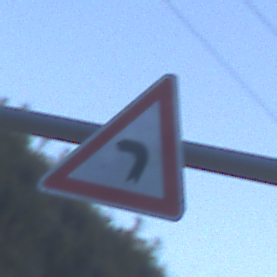
Verkehrszeichen: KurveLinks
Umgebung: Outdoor, RoadRail
Tageszeit: SunriseSunset
Wetter: Clear
Licht: Natural
Jahreszeit: NotSpecified
Kontrast: LowContrast